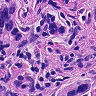
Metastatic tissue present: yes